Interaction volume radius: 10 \u00c5
Interaction volume height: 35 \u00c5
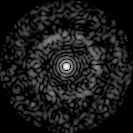
Disorder parameter: 0.8371